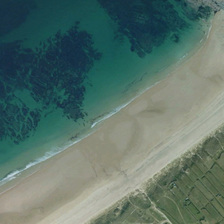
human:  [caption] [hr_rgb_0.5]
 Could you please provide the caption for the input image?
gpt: a piece of yellow beach is between an ocean and farmlands .

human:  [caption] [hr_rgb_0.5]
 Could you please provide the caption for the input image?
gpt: a piece of yellow beach is between an ocean and farmlands .

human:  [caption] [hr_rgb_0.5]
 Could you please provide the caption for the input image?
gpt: a piece of yellow beach is between an ocean and farmlands .

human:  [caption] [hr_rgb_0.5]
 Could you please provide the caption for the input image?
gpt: a piece of yellow beach is between an ocean and farmlands .

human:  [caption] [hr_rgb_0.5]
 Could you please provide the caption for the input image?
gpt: a piece of yellow beach is between an ocean and farmlands .